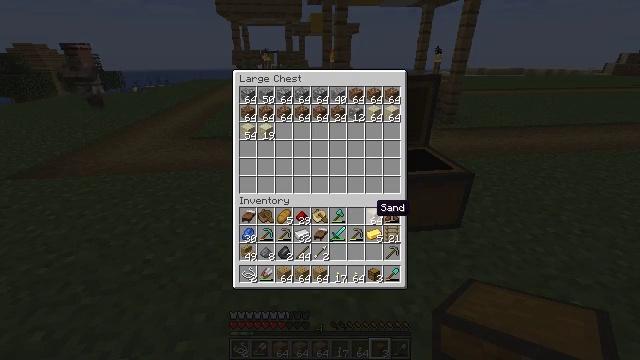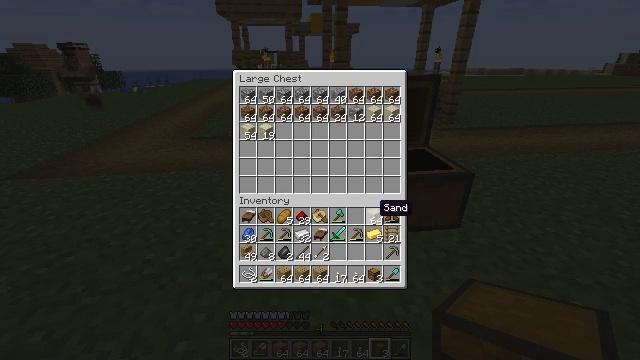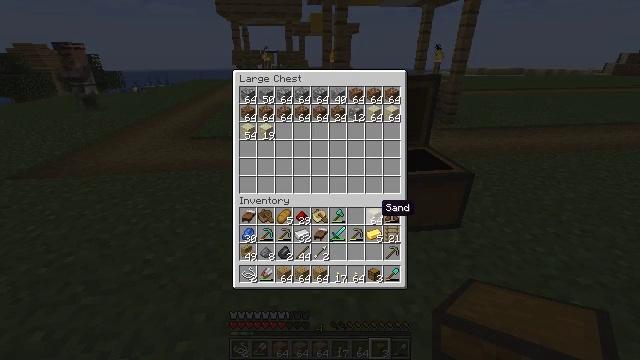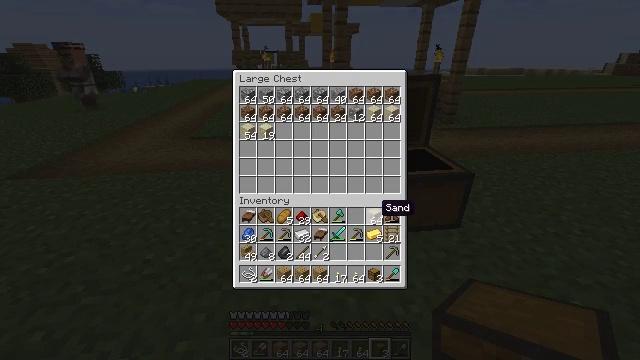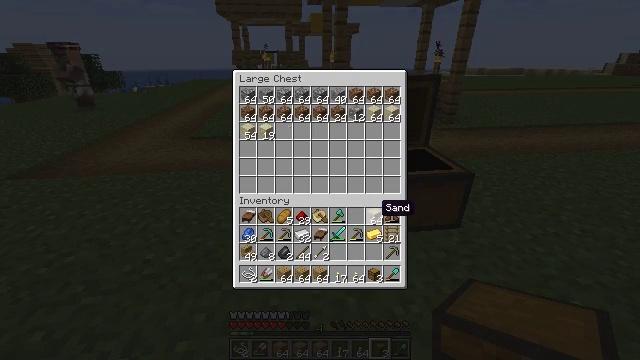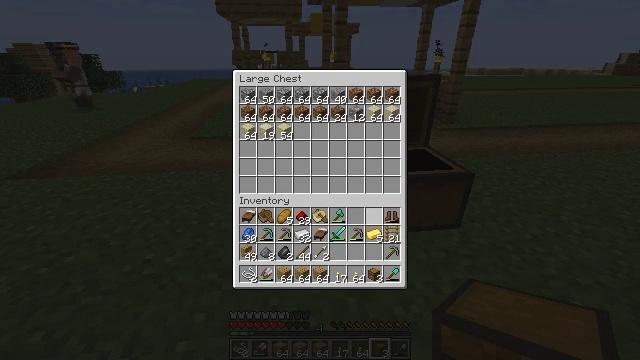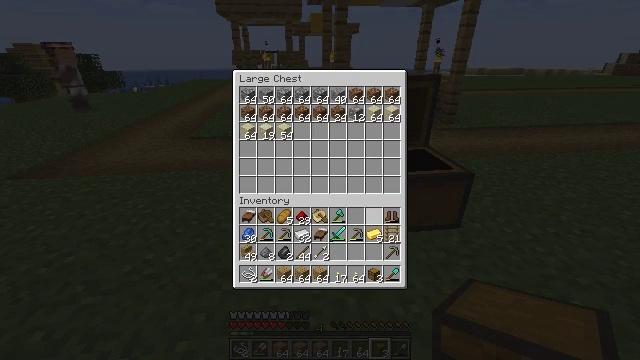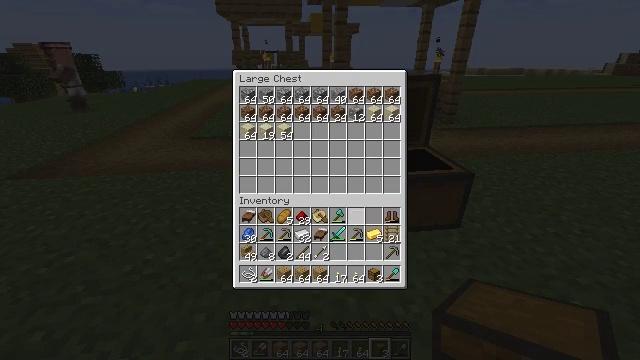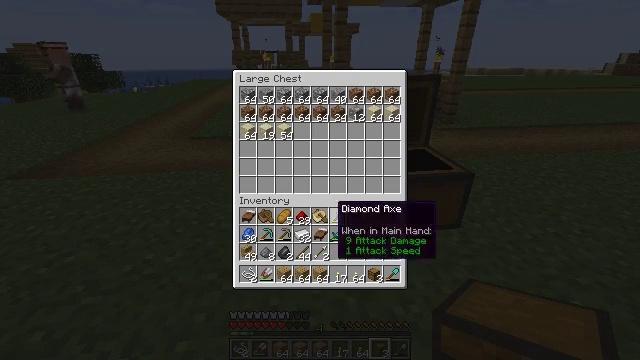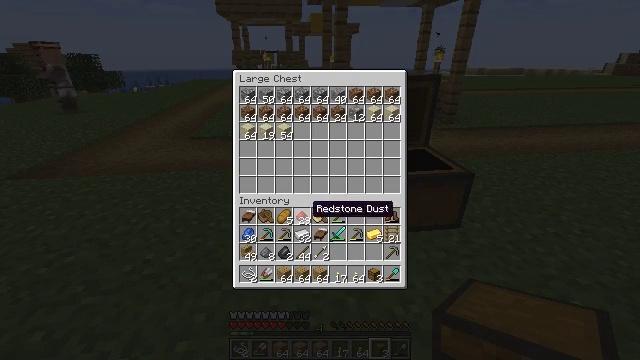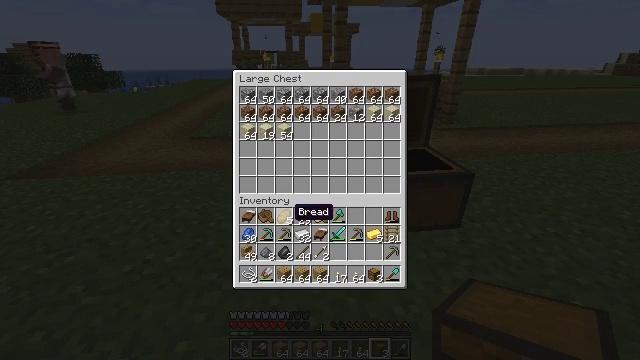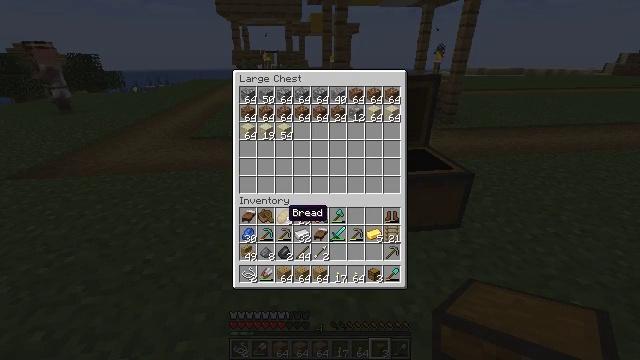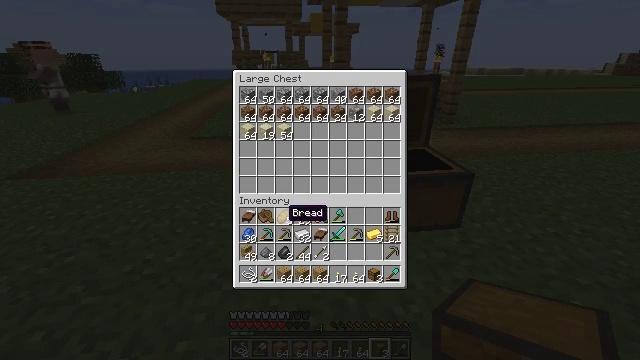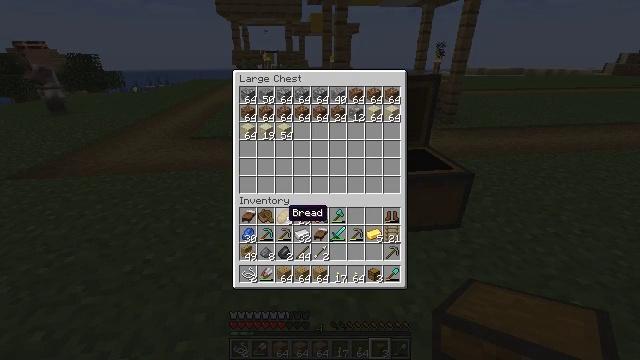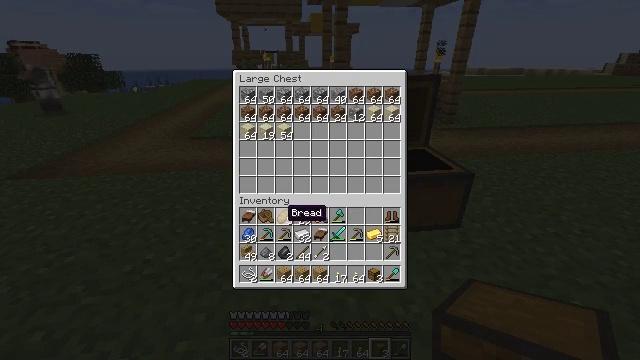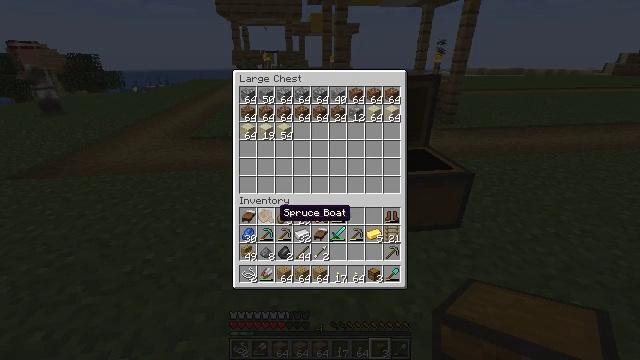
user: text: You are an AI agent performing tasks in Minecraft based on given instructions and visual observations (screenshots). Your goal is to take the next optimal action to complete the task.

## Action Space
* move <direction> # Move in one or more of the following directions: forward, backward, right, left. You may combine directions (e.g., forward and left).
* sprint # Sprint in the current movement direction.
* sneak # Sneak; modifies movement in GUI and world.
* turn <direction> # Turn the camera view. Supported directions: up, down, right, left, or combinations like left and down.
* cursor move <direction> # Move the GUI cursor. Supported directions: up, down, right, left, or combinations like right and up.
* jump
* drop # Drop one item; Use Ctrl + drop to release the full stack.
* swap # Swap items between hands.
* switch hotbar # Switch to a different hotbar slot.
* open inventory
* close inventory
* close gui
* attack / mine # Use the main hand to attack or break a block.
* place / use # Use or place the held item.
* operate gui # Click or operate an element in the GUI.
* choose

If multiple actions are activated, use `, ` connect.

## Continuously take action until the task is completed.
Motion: motion action
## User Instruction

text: Drop a brown bed.
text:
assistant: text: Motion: sneak
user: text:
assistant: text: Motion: sneak
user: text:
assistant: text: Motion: sneak
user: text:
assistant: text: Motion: sneak
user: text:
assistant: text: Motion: sneak, operate gui
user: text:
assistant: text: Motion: sneak, operate gui
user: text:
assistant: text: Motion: sneak, cursor move left, operate gui
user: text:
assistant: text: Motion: sneak, cursor move left
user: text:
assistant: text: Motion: sneak, cursor move left
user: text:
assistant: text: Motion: sneak, cursor move left
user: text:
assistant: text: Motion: sneak
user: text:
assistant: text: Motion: sneak
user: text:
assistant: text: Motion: sneak
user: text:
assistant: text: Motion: sneak
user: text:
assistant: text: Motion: sneak, cursor move left
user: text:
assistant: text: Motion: sneak, cursor move left
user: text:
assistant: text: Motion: sneak
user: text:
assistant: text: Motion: sneak
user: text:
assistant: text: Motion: sneak, cursor move right and down
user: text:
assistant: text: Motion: sneak, cursor move right and down
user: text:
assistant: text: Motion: sneak, cursor move right and down
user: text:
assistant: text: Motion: sneak
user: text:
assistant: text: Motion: sneak
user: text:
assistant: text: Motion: sneak
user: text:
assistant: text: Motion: sneak
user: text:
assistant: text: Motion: sneak
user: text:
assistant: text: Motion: sneak, cursor move left
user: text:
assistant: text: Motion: sneak
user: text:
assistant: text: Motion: sneak
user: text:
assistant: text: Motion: sneak, cursor move right